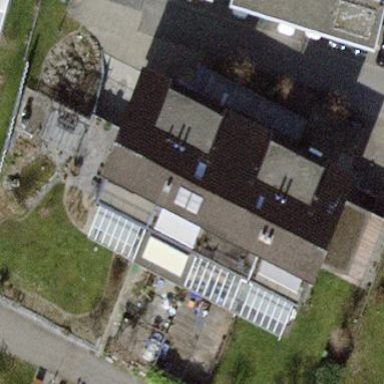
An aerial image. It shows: Terrace building.